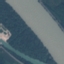
Land use / land cover class: River